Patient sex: F
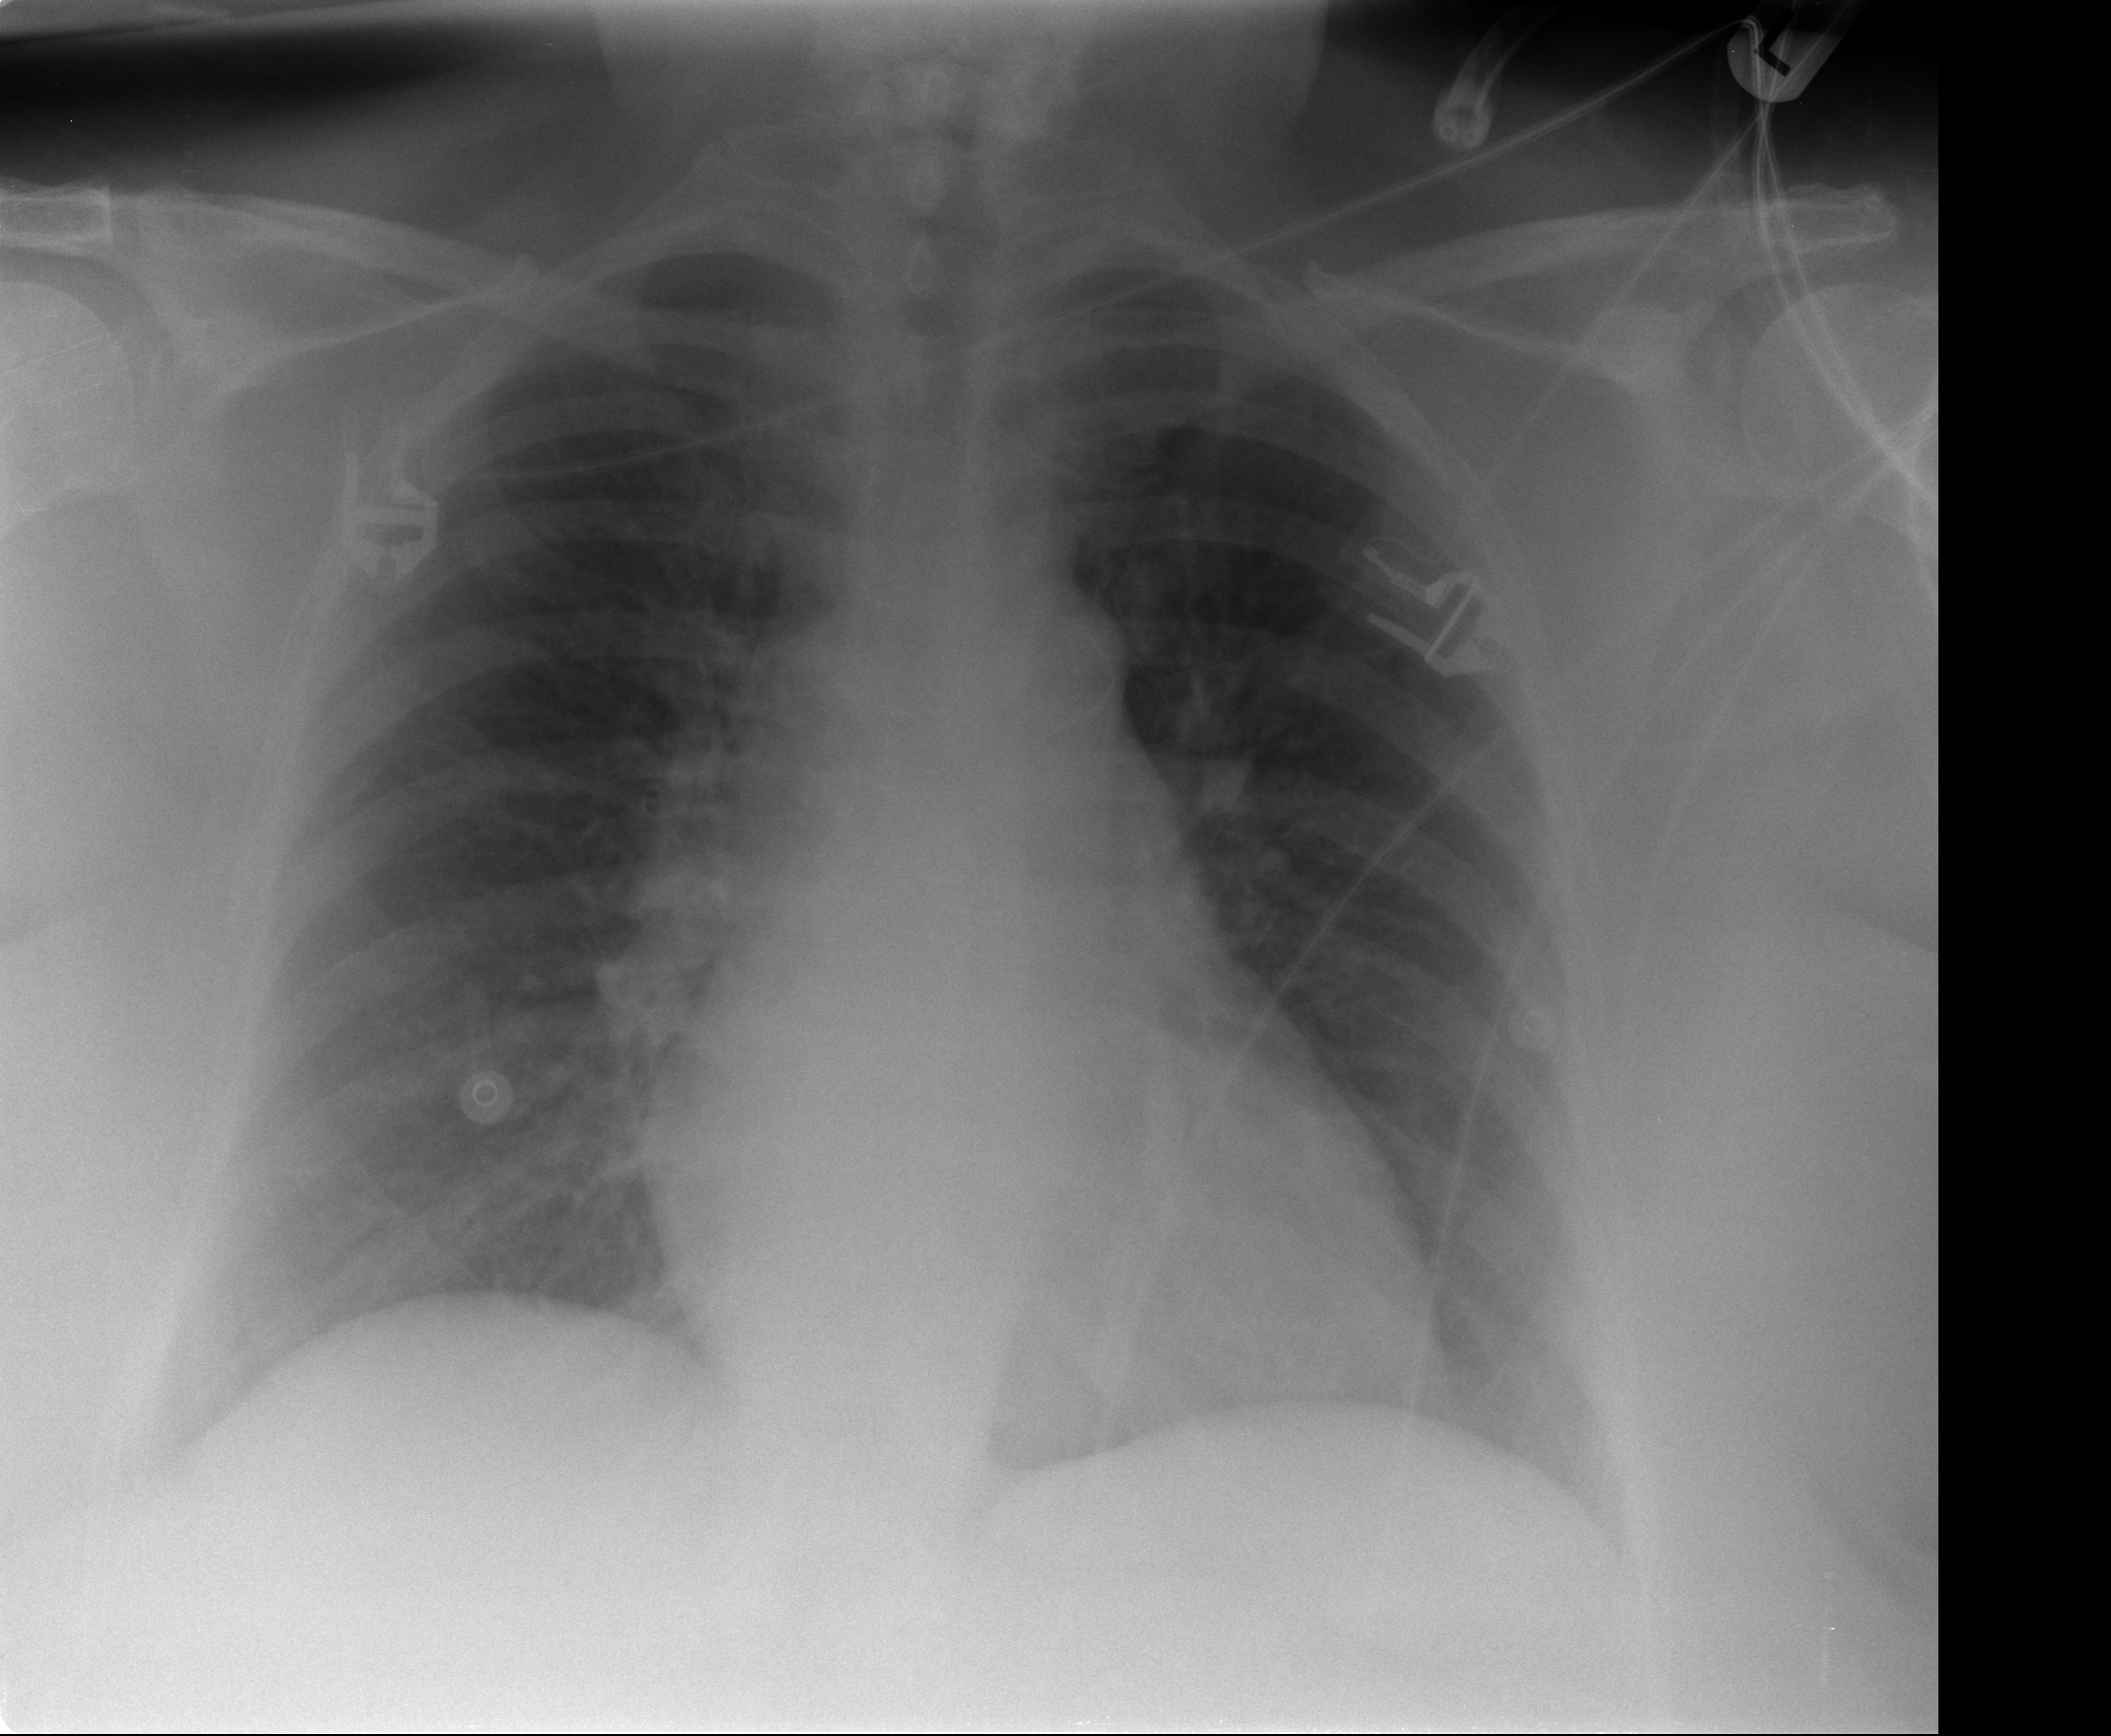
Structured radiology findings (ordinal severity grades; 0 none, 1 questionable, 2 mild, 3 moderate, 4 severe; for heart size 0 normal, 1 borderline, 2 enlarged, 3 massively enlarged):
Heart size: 0
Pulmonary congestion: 2
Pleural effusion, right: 0
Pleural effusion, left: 0
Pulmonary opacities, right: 0
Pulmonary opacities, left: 0
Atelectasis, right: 0
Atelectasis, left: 0